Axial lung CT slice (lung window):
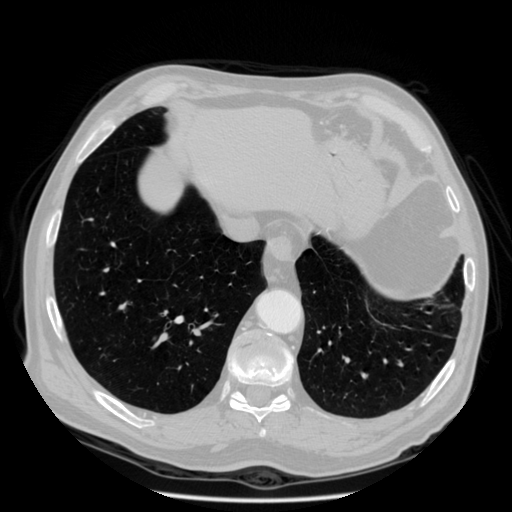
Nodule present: no